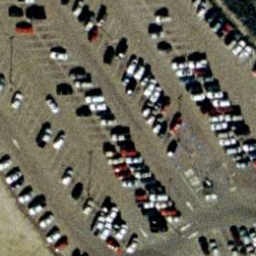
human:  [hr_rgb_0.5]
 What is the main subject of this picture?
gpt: parking lot